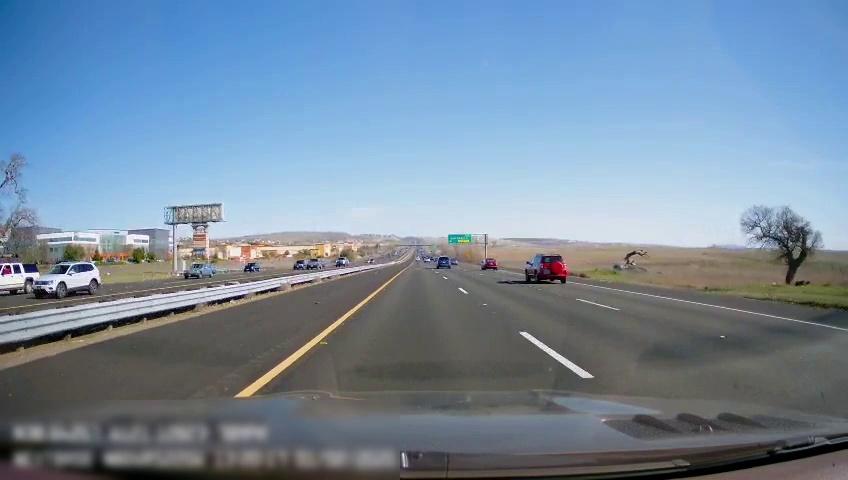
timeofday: Day
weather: Sunny
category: Drivable Space
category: Drivable Space
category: Vehicles | Car
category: Vehicles | SUV
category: Vehicles | Truck
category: Vehicles | Car
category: Vehicles | SUV
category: Vehicles | Car
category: Vehicles | Truck
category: Vehicles | Car
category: Vehicles | Car
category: Vehicles | Car
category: Lanes | Opposite Lane
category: Lanes | Opposite Lane
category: Lanes | Current Lane
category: Lanes | Current Lane
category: Lanes | Alternate Lane
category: Lanes | Alternate Lane
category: Traffic | Signs